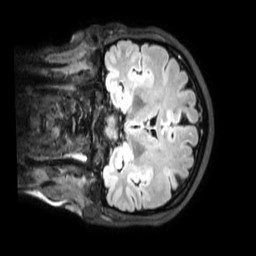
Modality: FLAIR
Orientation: coronal
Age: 29
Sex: female
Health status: healthy
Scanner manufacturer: philips
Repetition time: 4.8 s
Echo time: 0.2812 s